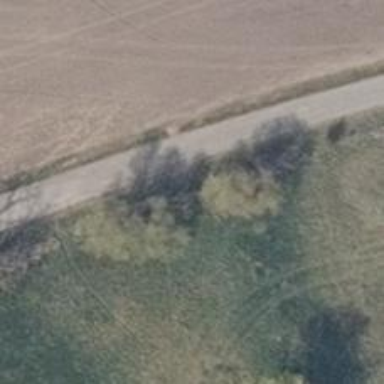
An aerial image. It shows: Deciduous broadleaved tree.